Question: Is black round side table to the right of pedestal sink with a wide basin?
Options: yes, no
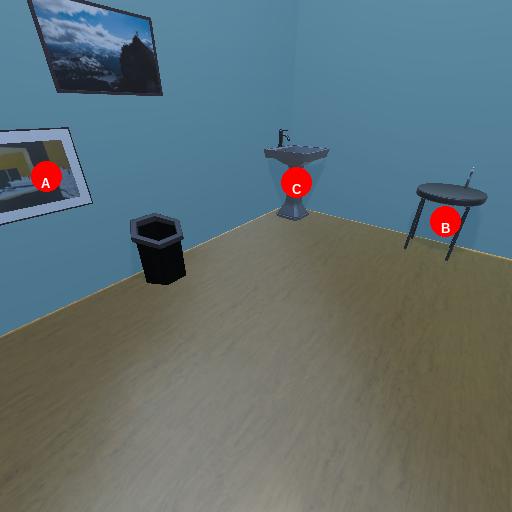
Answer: yes